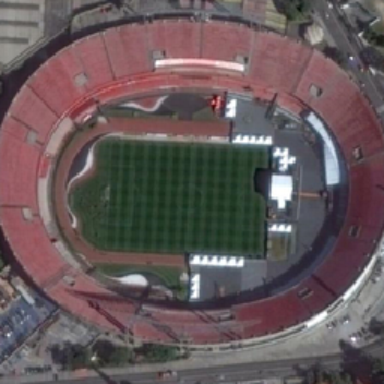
There are white tents on the playground with a circle of red oval ceilings .